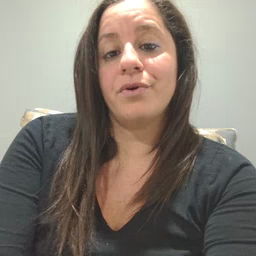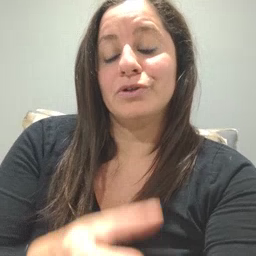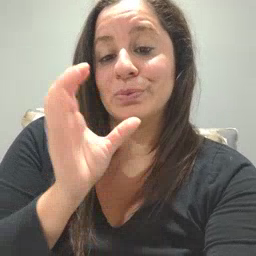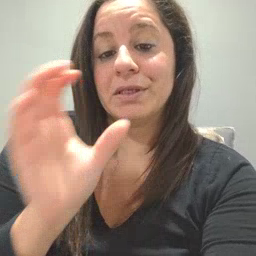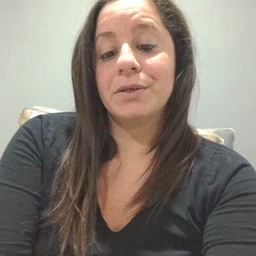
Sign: drink